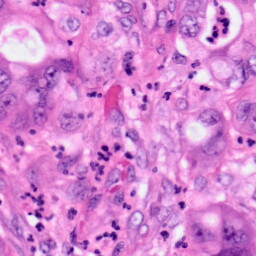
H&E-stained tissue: Pancreatic